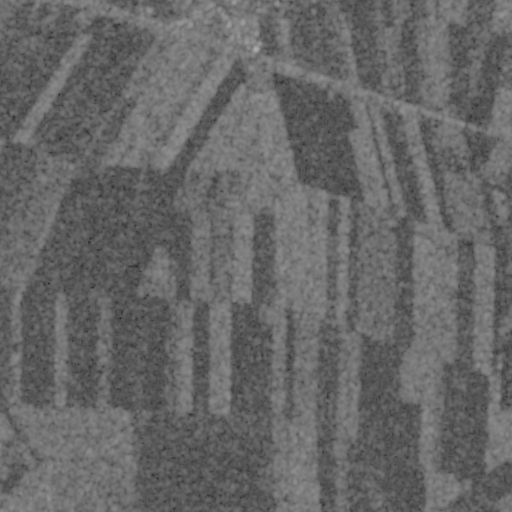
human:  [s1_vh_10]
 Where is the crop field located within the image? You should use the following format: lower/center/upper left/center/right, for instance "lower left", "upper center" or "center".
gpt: The crop field is located in the upper of the image.
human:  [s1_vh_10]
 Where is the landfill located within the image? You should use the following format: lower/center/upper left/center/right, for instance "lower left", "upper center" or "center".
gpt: The landfill is located in the upper right of the image.
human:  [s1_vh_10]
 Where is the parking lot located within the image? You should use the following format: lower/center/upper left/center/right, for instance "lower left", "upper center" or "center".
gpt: The parking lot is located in the upper center of the image.
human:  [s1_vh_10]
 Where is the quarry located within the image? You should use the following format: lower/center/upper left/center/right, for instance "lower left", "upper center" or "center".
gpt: The quarry is located in the upper right of the image.
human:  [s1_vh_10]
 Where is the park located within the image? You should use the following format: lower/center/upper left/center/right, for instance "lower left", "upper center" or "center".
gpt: There is no park in the image.

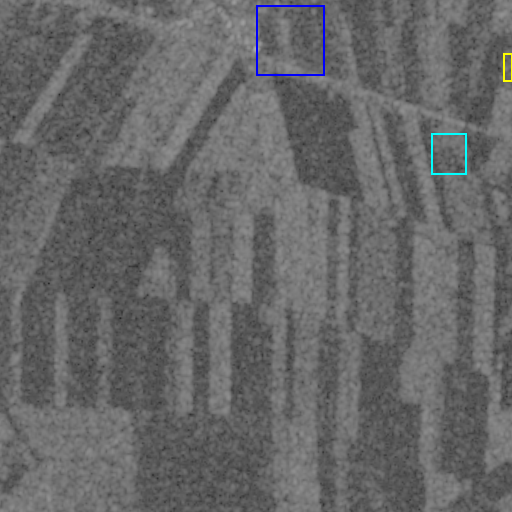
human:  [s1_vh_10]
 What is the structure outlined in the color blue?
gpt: The structure outlined in blue is a crop field.
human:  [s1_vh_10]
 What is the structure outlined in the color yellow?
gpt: The structure outlined in yellow is a landfill.
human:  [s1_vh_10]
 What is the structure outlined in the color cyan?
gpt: The structure outlined in cyan is a quarry.
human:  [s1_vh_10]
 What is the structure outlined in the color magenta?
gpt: There is no magenta outline.